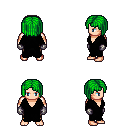
a pixel art fantasy rpg character, male body template, human, light skin, black robe, gold greaves, green pageboy hairstyle, metal gloves, four views (front, back, left, right), 2x2 character sprite sheet, small pixel art, hard edges, no anti-aliasing